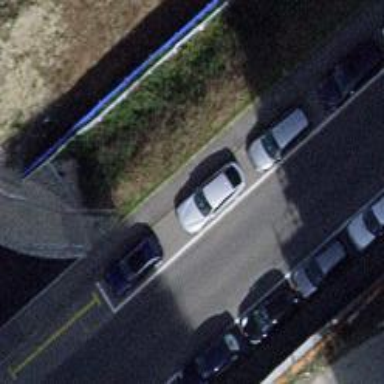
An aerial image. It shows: Charging station.